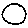
Label: circle